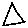
Label: triangle